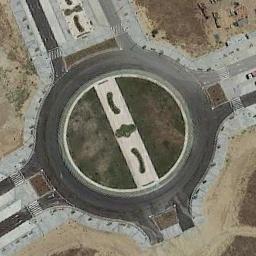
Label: roundabout